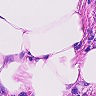
Metastatic tissue present: yes